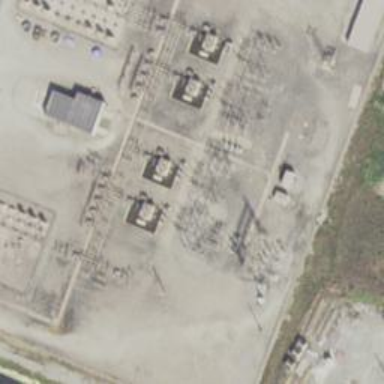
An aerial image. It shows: Switch for power supply.